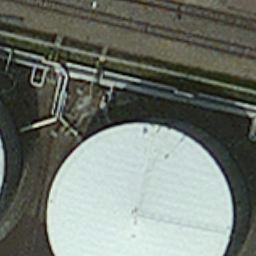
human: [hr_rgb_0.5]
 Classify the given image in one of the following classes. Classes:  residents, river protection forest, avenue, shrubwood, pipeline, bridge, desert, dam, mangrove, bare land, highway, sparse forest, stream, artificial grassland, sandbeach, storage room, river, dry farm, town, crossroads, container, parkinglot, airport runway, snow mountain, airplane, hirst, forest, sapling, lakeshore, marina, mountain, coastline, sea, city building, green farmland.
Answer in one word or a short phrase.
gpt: storage room